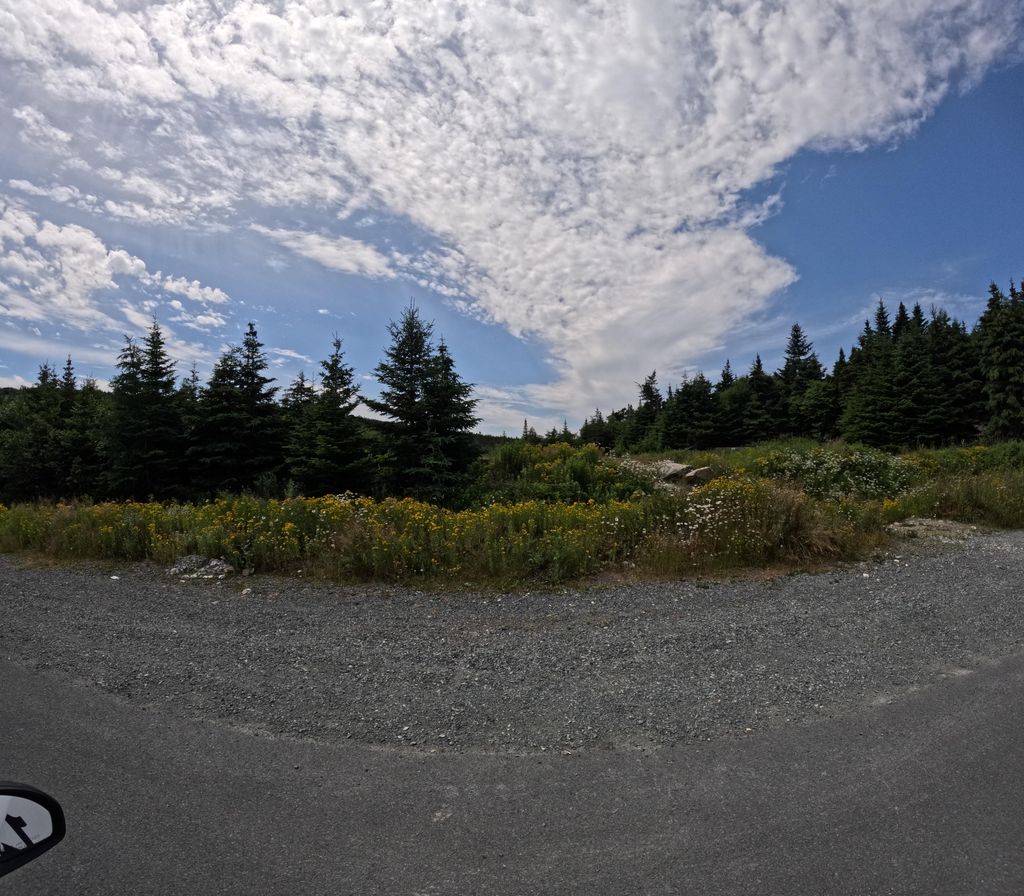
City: st_johns